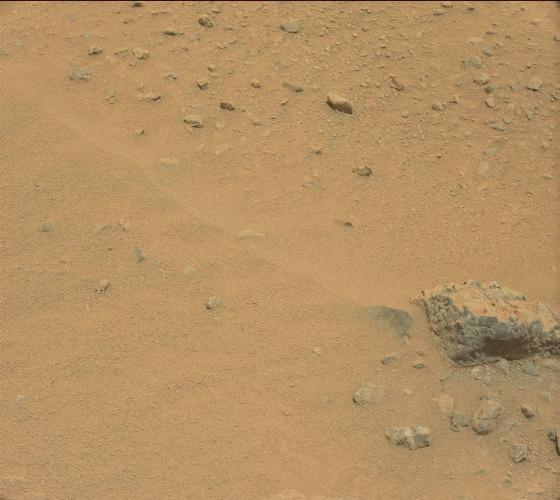
Terrain classes present: Bedrock, Gravel / Sand / Soil, Rock